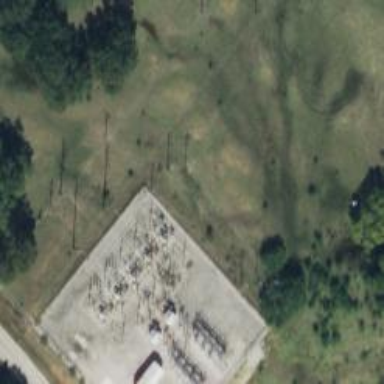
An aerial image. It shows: Switch used for power control.